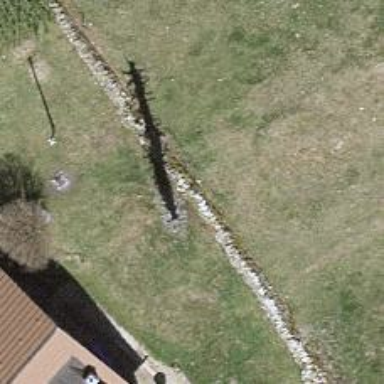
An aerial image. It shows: Wall made of dry stone.